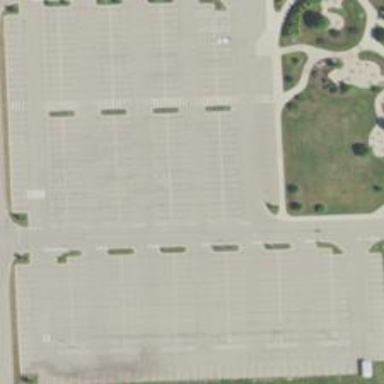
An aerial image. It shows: Parking area.